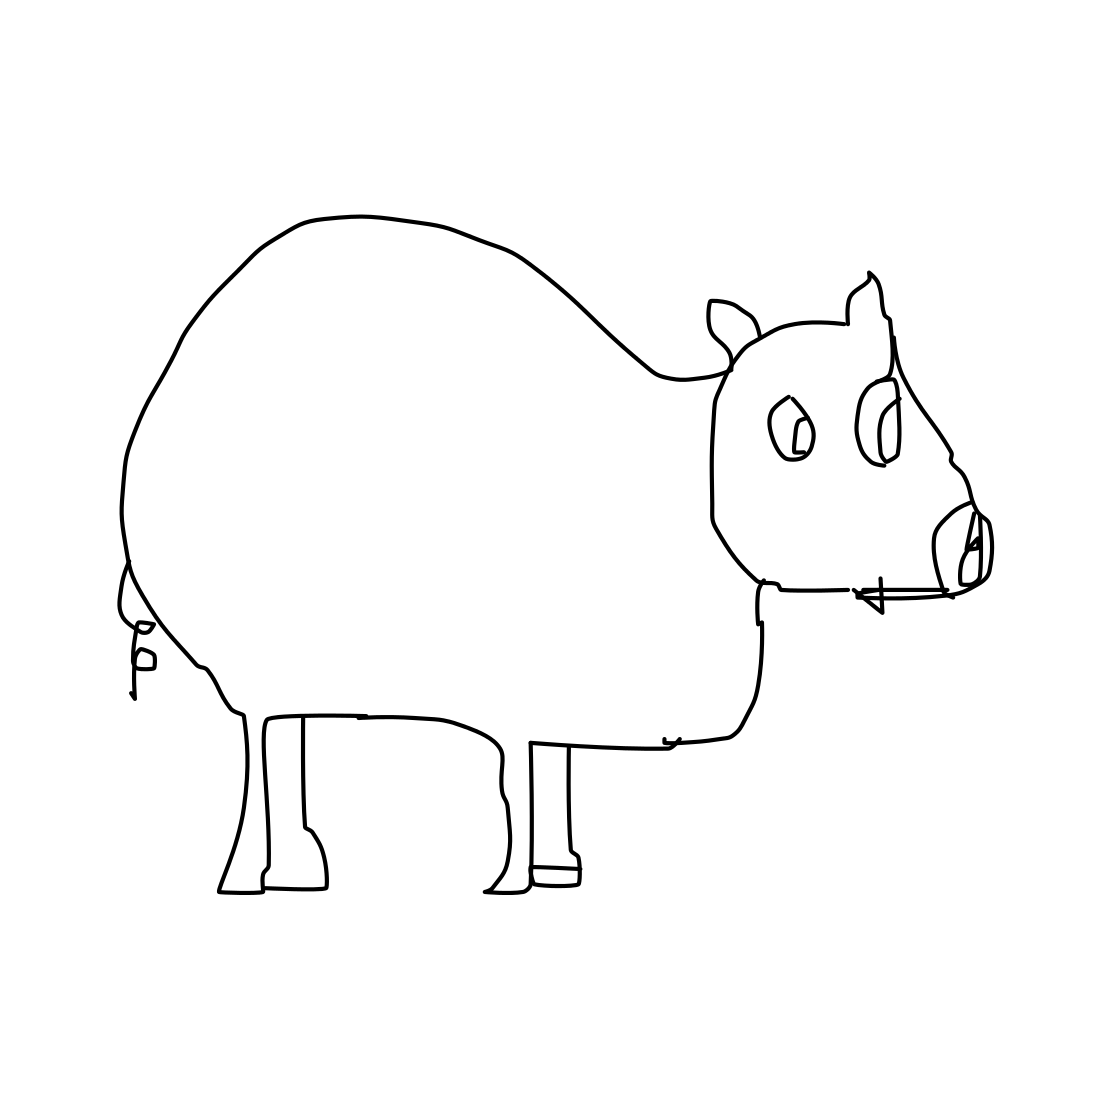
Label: pig